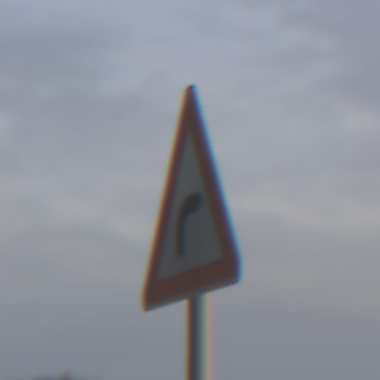
Verkehrszeichen: KurveRechts
Umgebung: Outdoor, Suburban
Tageszeit: SunriseSunset
Wetter: PartlyCloudy
Licht: Natural
Jahreszeit: NotSpecified
Kontrast: MediumContrast